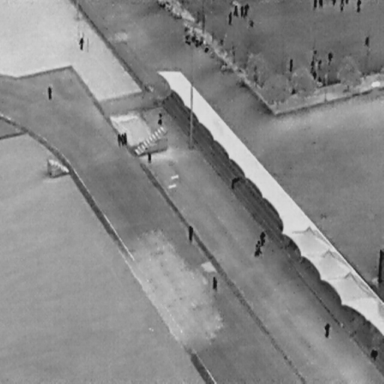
There are 26 People in the infrared image.